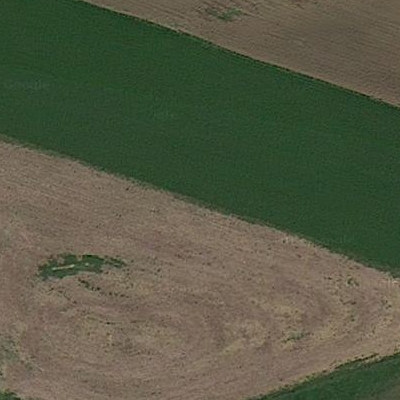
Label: Field